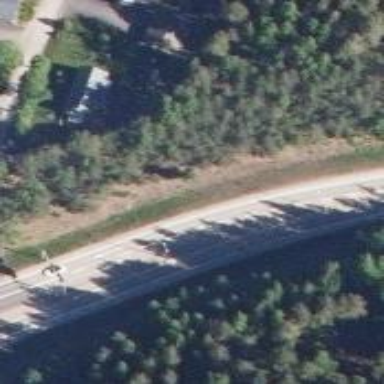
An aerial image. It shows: This is trunk highway with motorroad.